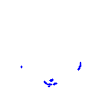
Particle: kaon